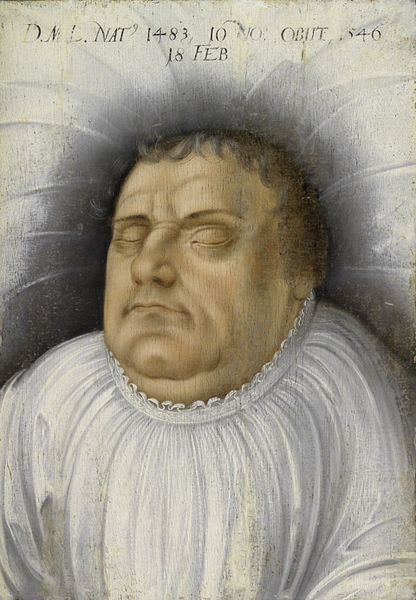
Titel: Martin Luther auf dem Totenbett
Künstler: Lucas Cranach (Schüler)
Standort: Karlsruhe
Institution: Staatliche Kunsthalle Karlsruhe
Schlagwörter: gemälde, haut, kopf, mann, schatten, schlaf, weiß, braun, grau, kleid, mund, nase, ohr, stirn, zeichnung, malerei, alt, hemd, arme, augen, blass, falten, gesicht, kleidung, kragen, leiche, mensch, spitze, tod, tot, toter, bild, bildnis, hals, portrait, porträt, öl, kirche, gewand, haare, stoff, nachthemd, augenbrauen, kinn, lippen, locken, renaissance, ruhig, schrift, ruhe, liegen, schlafen, aue, kissen, dick, füllig, inschrift, brauen, datum, zahlen, bett, faltenwurf, liegend, geschlossen, lider, konzentration, fett, denken, traum, augen zu, text, buchstaben, stirnfalte, geschlossene augen, dicker mann, entspannt, sarg, rasiert, doppelkinn, gestorben, leichnam, sterben, totenbett, müde, mönch, luther, weißes hemd, geburtstag, schlafender, totenmaske, toter mann, friedlich, latein, martin, sterbebett, totenbild, aufbahrung, martin luther, reformator, totenbahre, cranach, februar, geboren, wohlgenährt, rod, totenhemd, doppelkin, lebensdaten, 1546, 1540, 18, 1483, sterbedatum, todestag, leichenhemd, luther auf dem sterbebett, 18 feb, todenbett, 18. februar, 18 februar, totenkleid, 18. feb, kfalten, verheirateter mönch, ölgeml, augewn